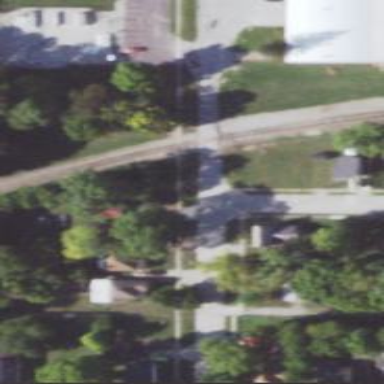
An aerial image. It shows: Railway crossing.